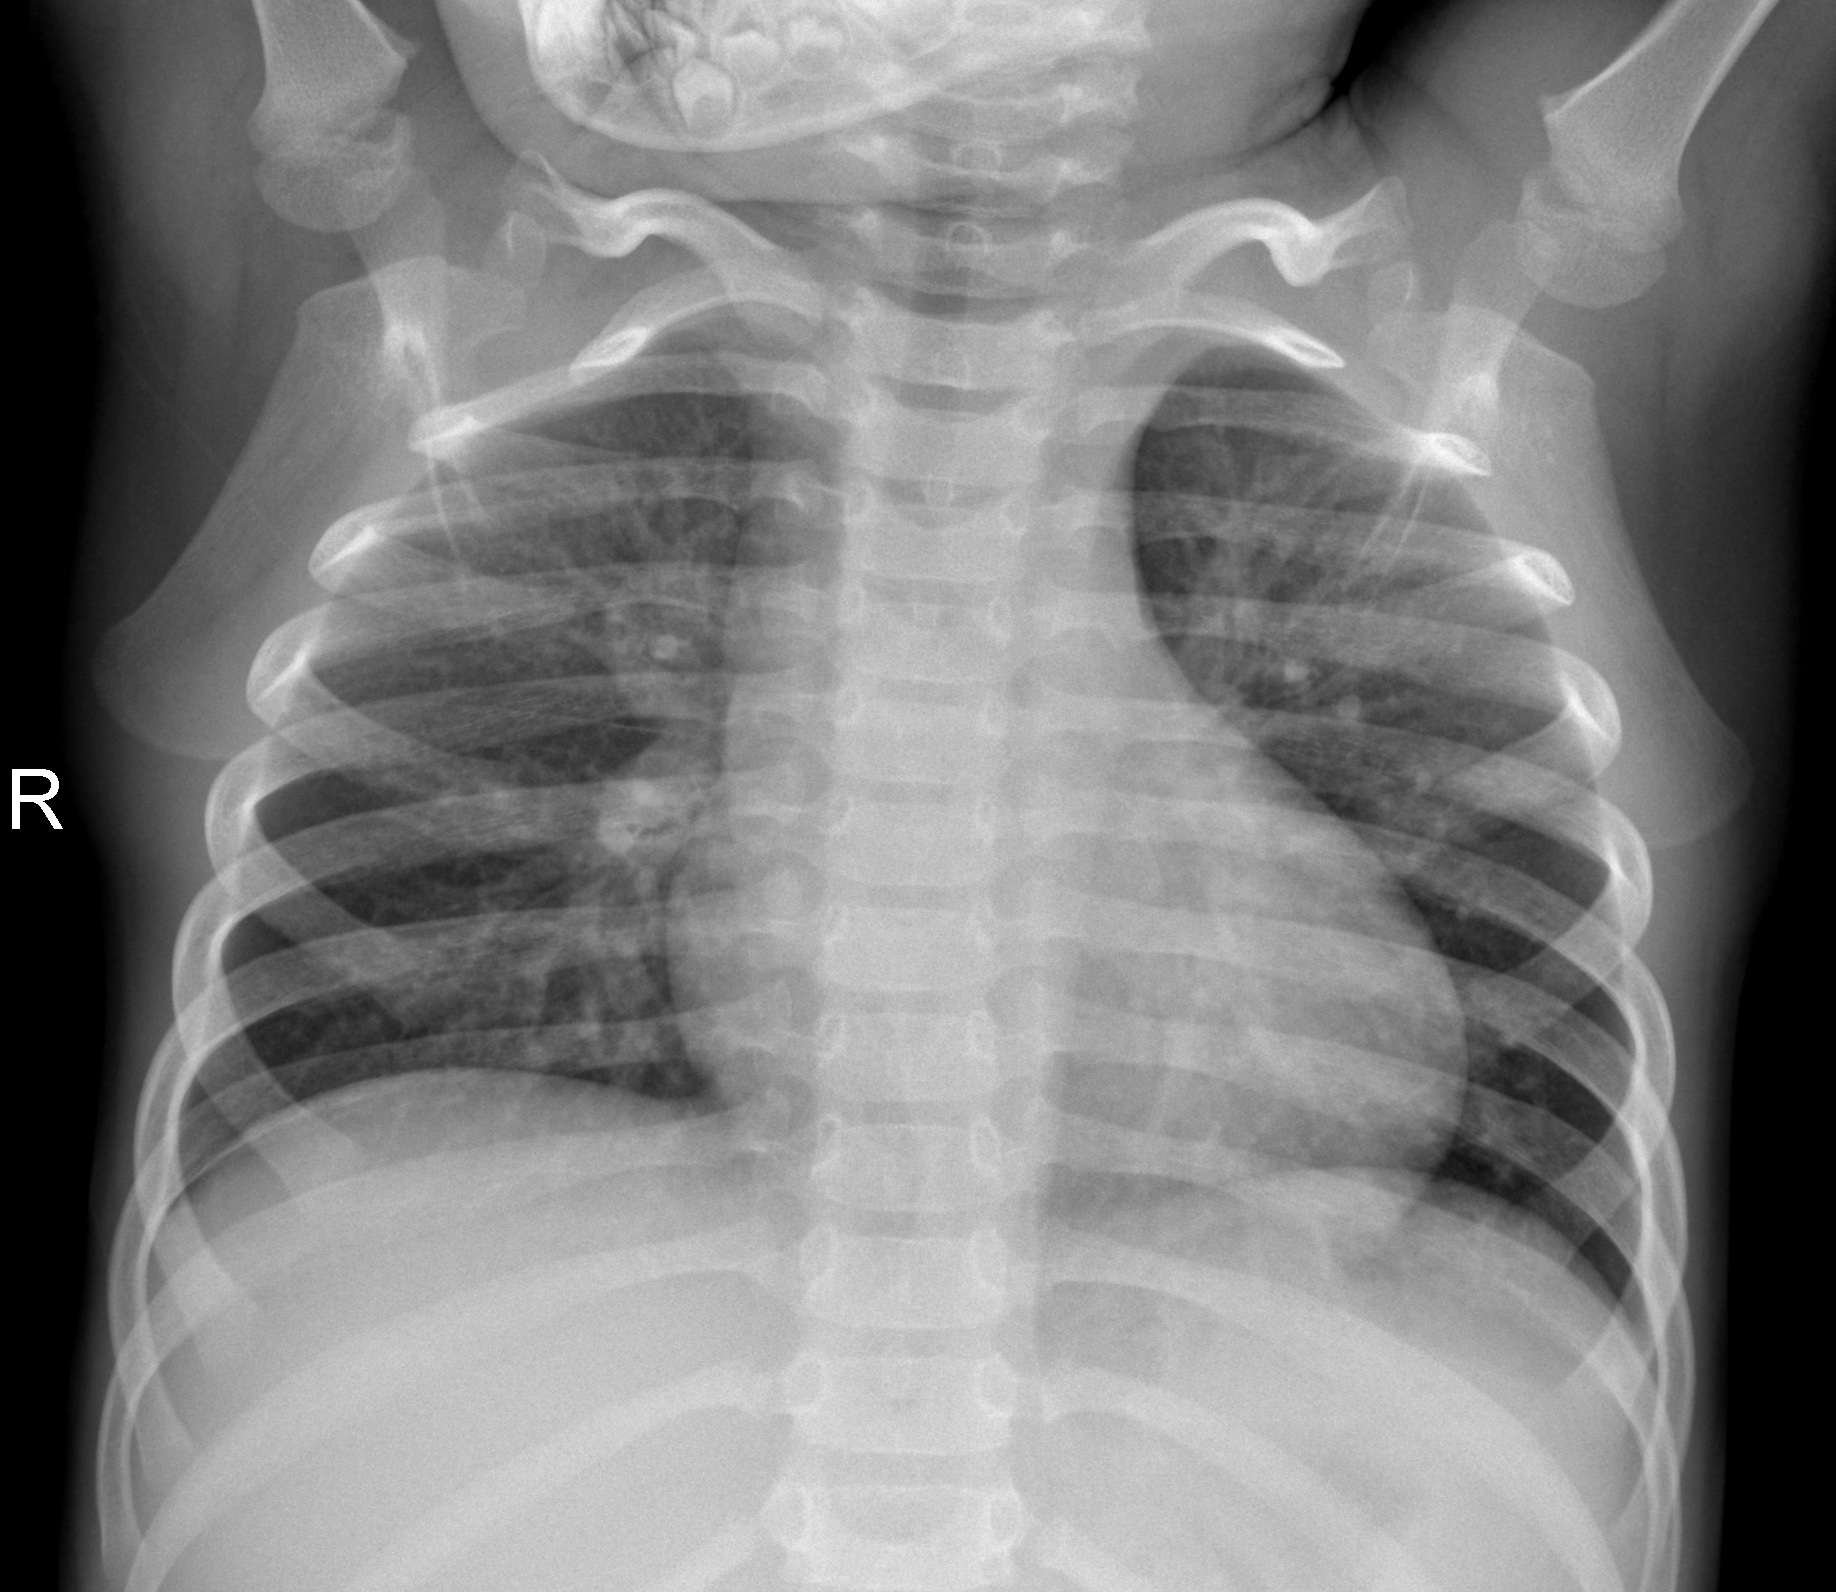
Diagnosis: NORMAL